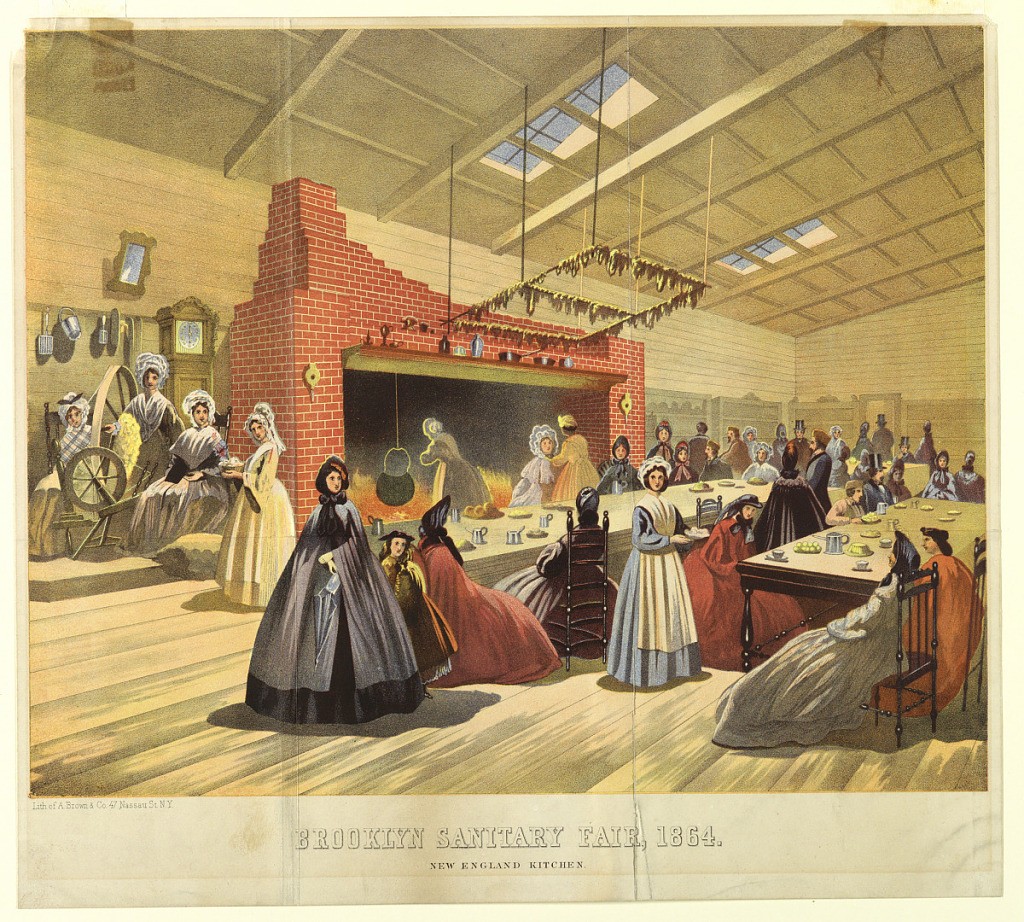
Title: Brooklyn Sanitary Fair of 1864: New England Kitchen
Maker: A. Brown and Company
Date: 1864
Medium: Chromolithograph on paper
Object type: Print
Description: A large kitchen, with open heart. The visitors sample foods cooked there. A group in eighteenth-century costume, at left, is seen spinning. Below: "Brooklyn Sanitary Fair, 1864 / New England Kitchen". (Plate from History of the Brooklyn and Long Island Fair, 22 February, 1864, p. 75).